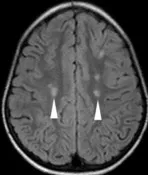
Scattered supratentorial white matter foci of high FLAIR signal.
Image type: radiology (mri)